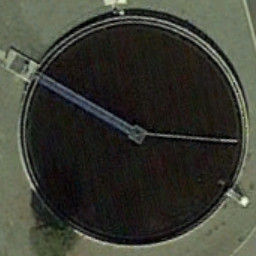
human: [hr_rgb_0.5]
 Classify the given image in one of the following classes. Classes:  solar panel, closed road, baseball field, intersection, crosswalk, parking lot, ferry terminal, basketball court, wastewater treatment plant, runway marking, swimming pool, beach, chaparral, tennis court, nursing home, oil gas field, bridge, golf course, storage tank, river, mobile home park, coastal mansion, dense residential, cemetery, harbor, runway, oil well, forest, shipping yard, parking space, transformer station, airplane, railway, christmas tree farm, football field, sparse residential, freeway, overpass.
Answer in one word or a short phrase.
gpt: wastewater treatment plant